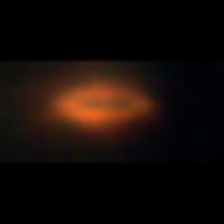
Taxon: Unknown_phyto
Group: Unknown